Question: When using custom ticks and LogNorm(), only power of 10 labels are displayed, not all labels.
'''
import matplotlib
import matplotlib.pyplot as plt
import numpy as np
from matplotlib import cm
from numpy.random import random
# Make plot with horizontal colorbar
fig, ax = plt.subplots()
data = random((250,250)) + 3.5
norm = matplotlib.colors.LogNorm(vmin=0.1,vmax=10)
cax = ax.imshow(data, interpolation='nearest', cmap=cm.afmhot, norm=norm)
ax.set_title('Gaussian noise with horizontal colorbar')
cbar = fig.colorbar(cax, ticks=[0.1,0.2,0.5,1,2,5,10], orientation='horizontal')
plt.savefig("example.png")
'''

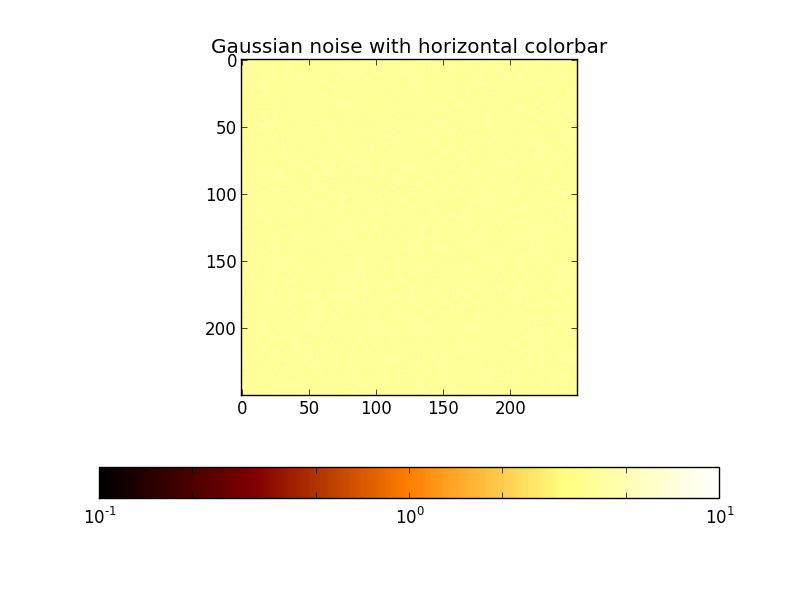
Answer: You have to use the 'format' option:
'''
cbar = fig.colorbar(cax, ticks=[0.1,0.2,0.5,1,2,5,10],
orientation='horizontal', format='%.1f')
'''
This moves away from the representation as '10^n' (which struggles with '0.5' for example) to floating point numbers: